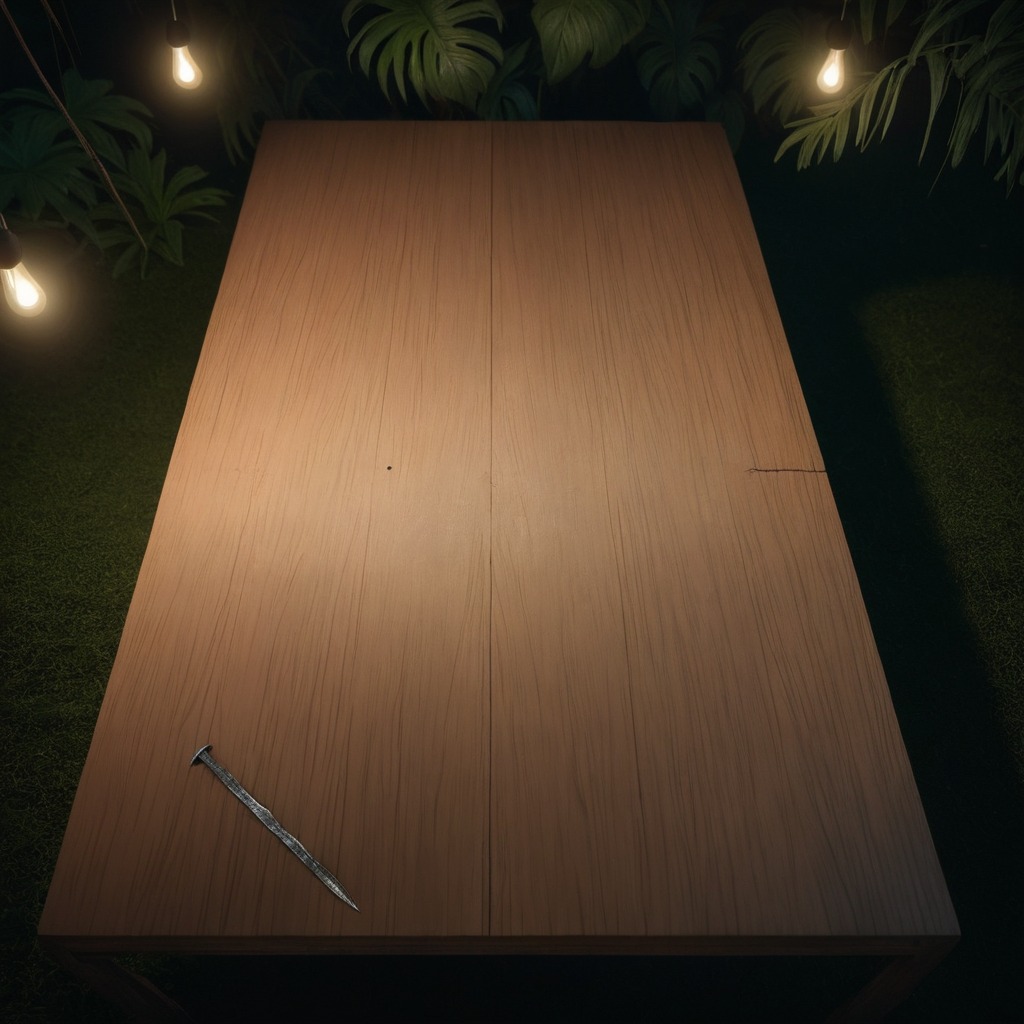
A rusty iron nail is lying on a wooden table inside a jungle field workshop tent at night.